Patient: sex F, age 60
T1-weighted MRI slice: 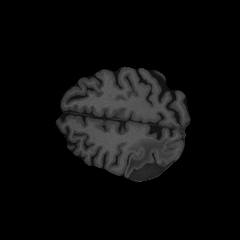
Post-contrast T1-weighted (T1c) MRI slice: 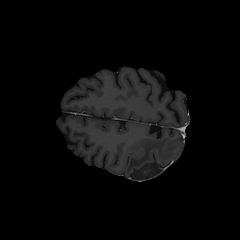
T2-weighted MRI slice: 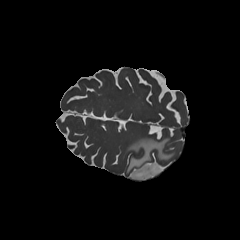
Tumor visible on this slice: yes
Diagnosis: Glioblastoma, IDH-wildtype
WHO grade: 4